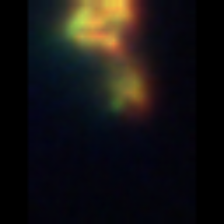
Taxon: Unknown_detritus
Group: Unknown